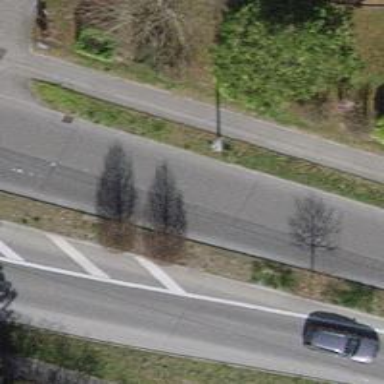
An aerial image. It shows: Secondary road with asphalt surface.